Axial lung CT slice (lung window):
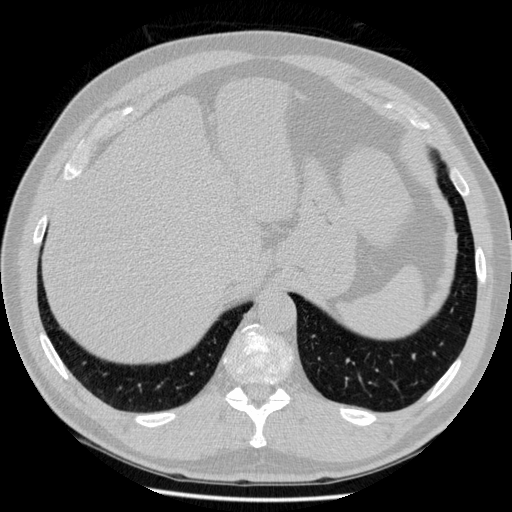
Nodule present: no